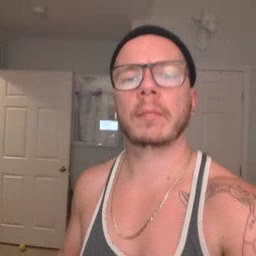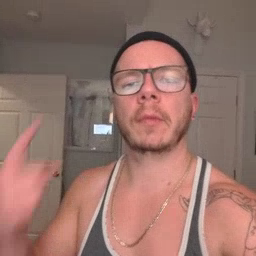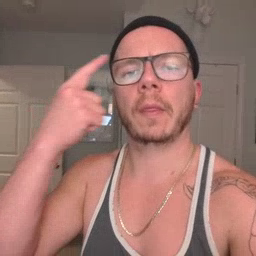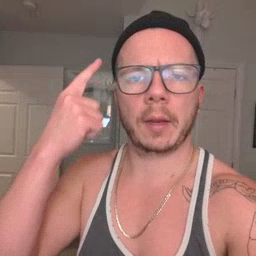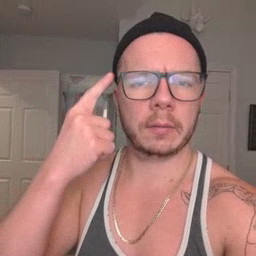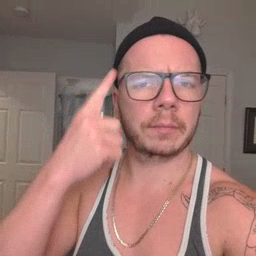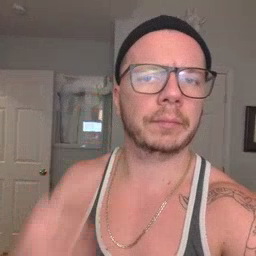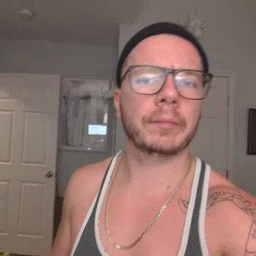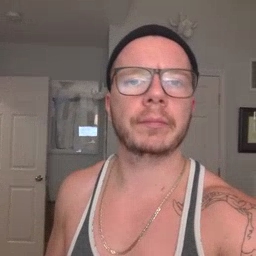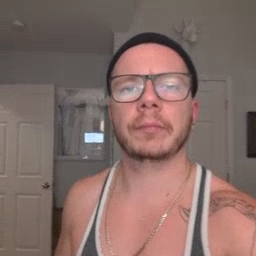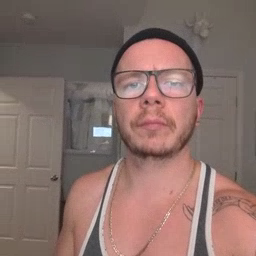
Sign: think